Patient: sex M, age 54
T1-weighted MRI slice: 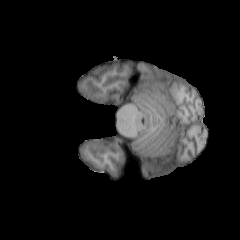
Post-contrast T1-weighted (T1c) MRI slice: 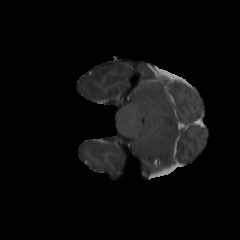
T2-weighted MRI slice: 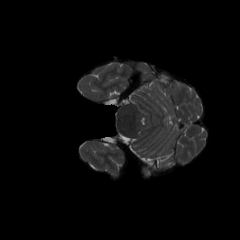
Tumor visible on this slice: no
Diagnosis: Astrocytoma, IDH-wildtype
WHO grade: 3